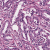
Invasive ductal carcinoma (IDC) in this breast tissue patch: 1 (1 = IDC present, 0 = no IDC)